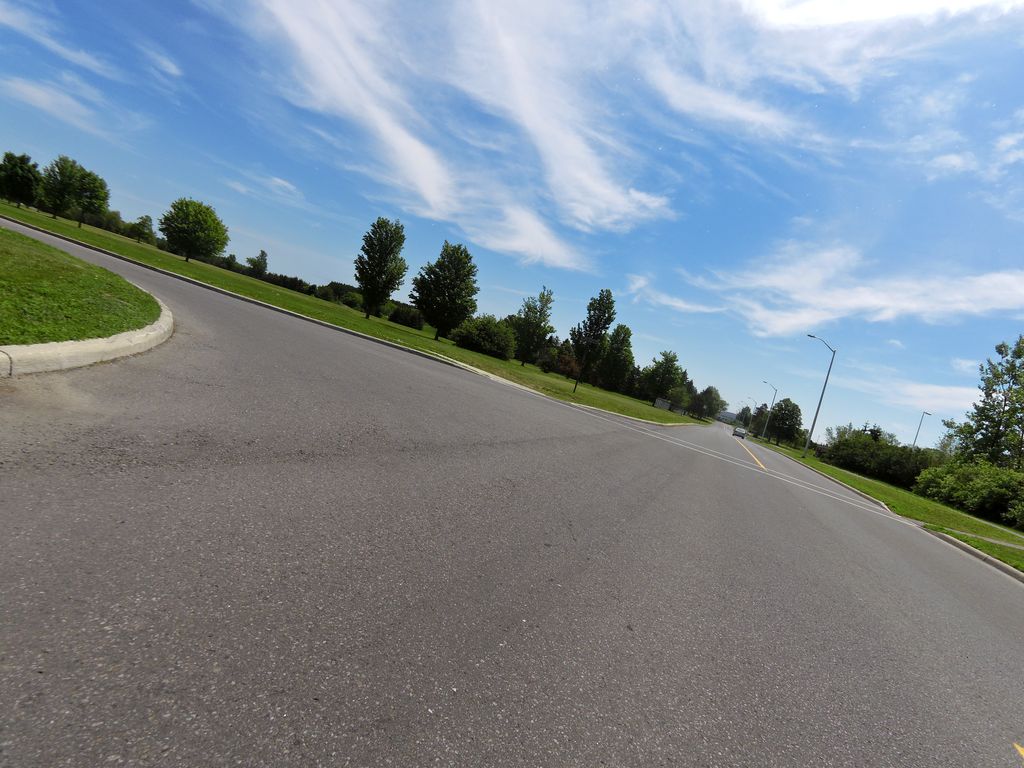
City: ottawa-gatineau